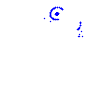
Particle: pion